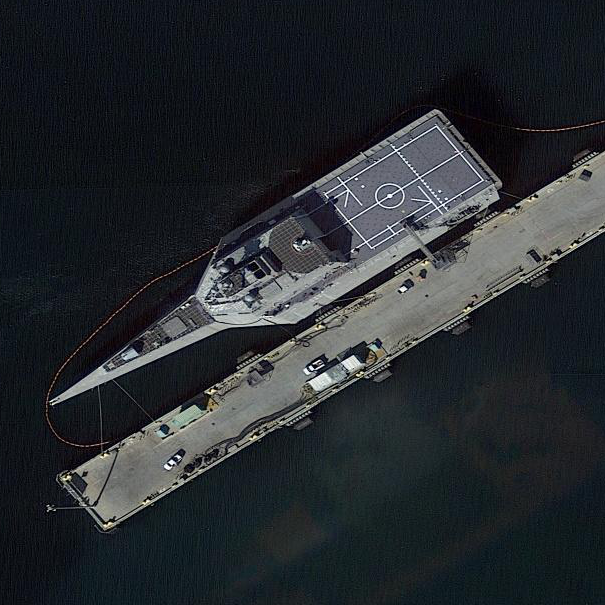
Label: Independence-class_combat_ship